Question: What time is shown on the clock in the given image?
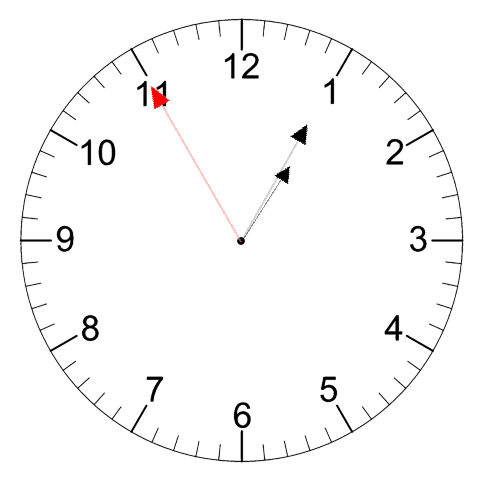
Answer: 01:04:55